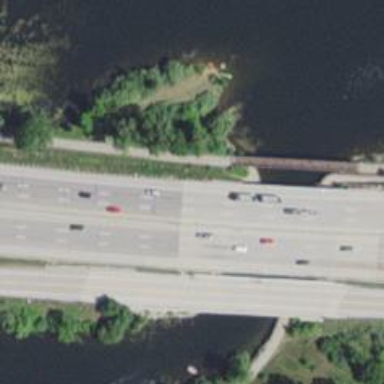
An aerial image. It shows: Bridge over cycleway.